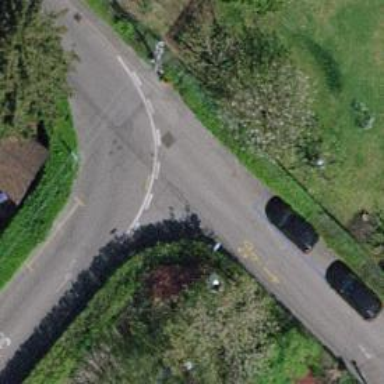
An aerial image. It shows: Residential road with asphalt surface and opposite cycleway.